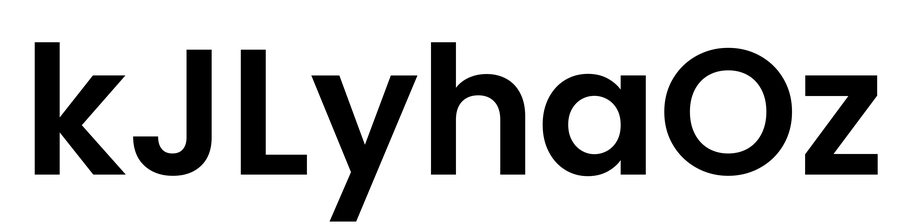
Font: Poppins-SemiBold